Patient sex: M
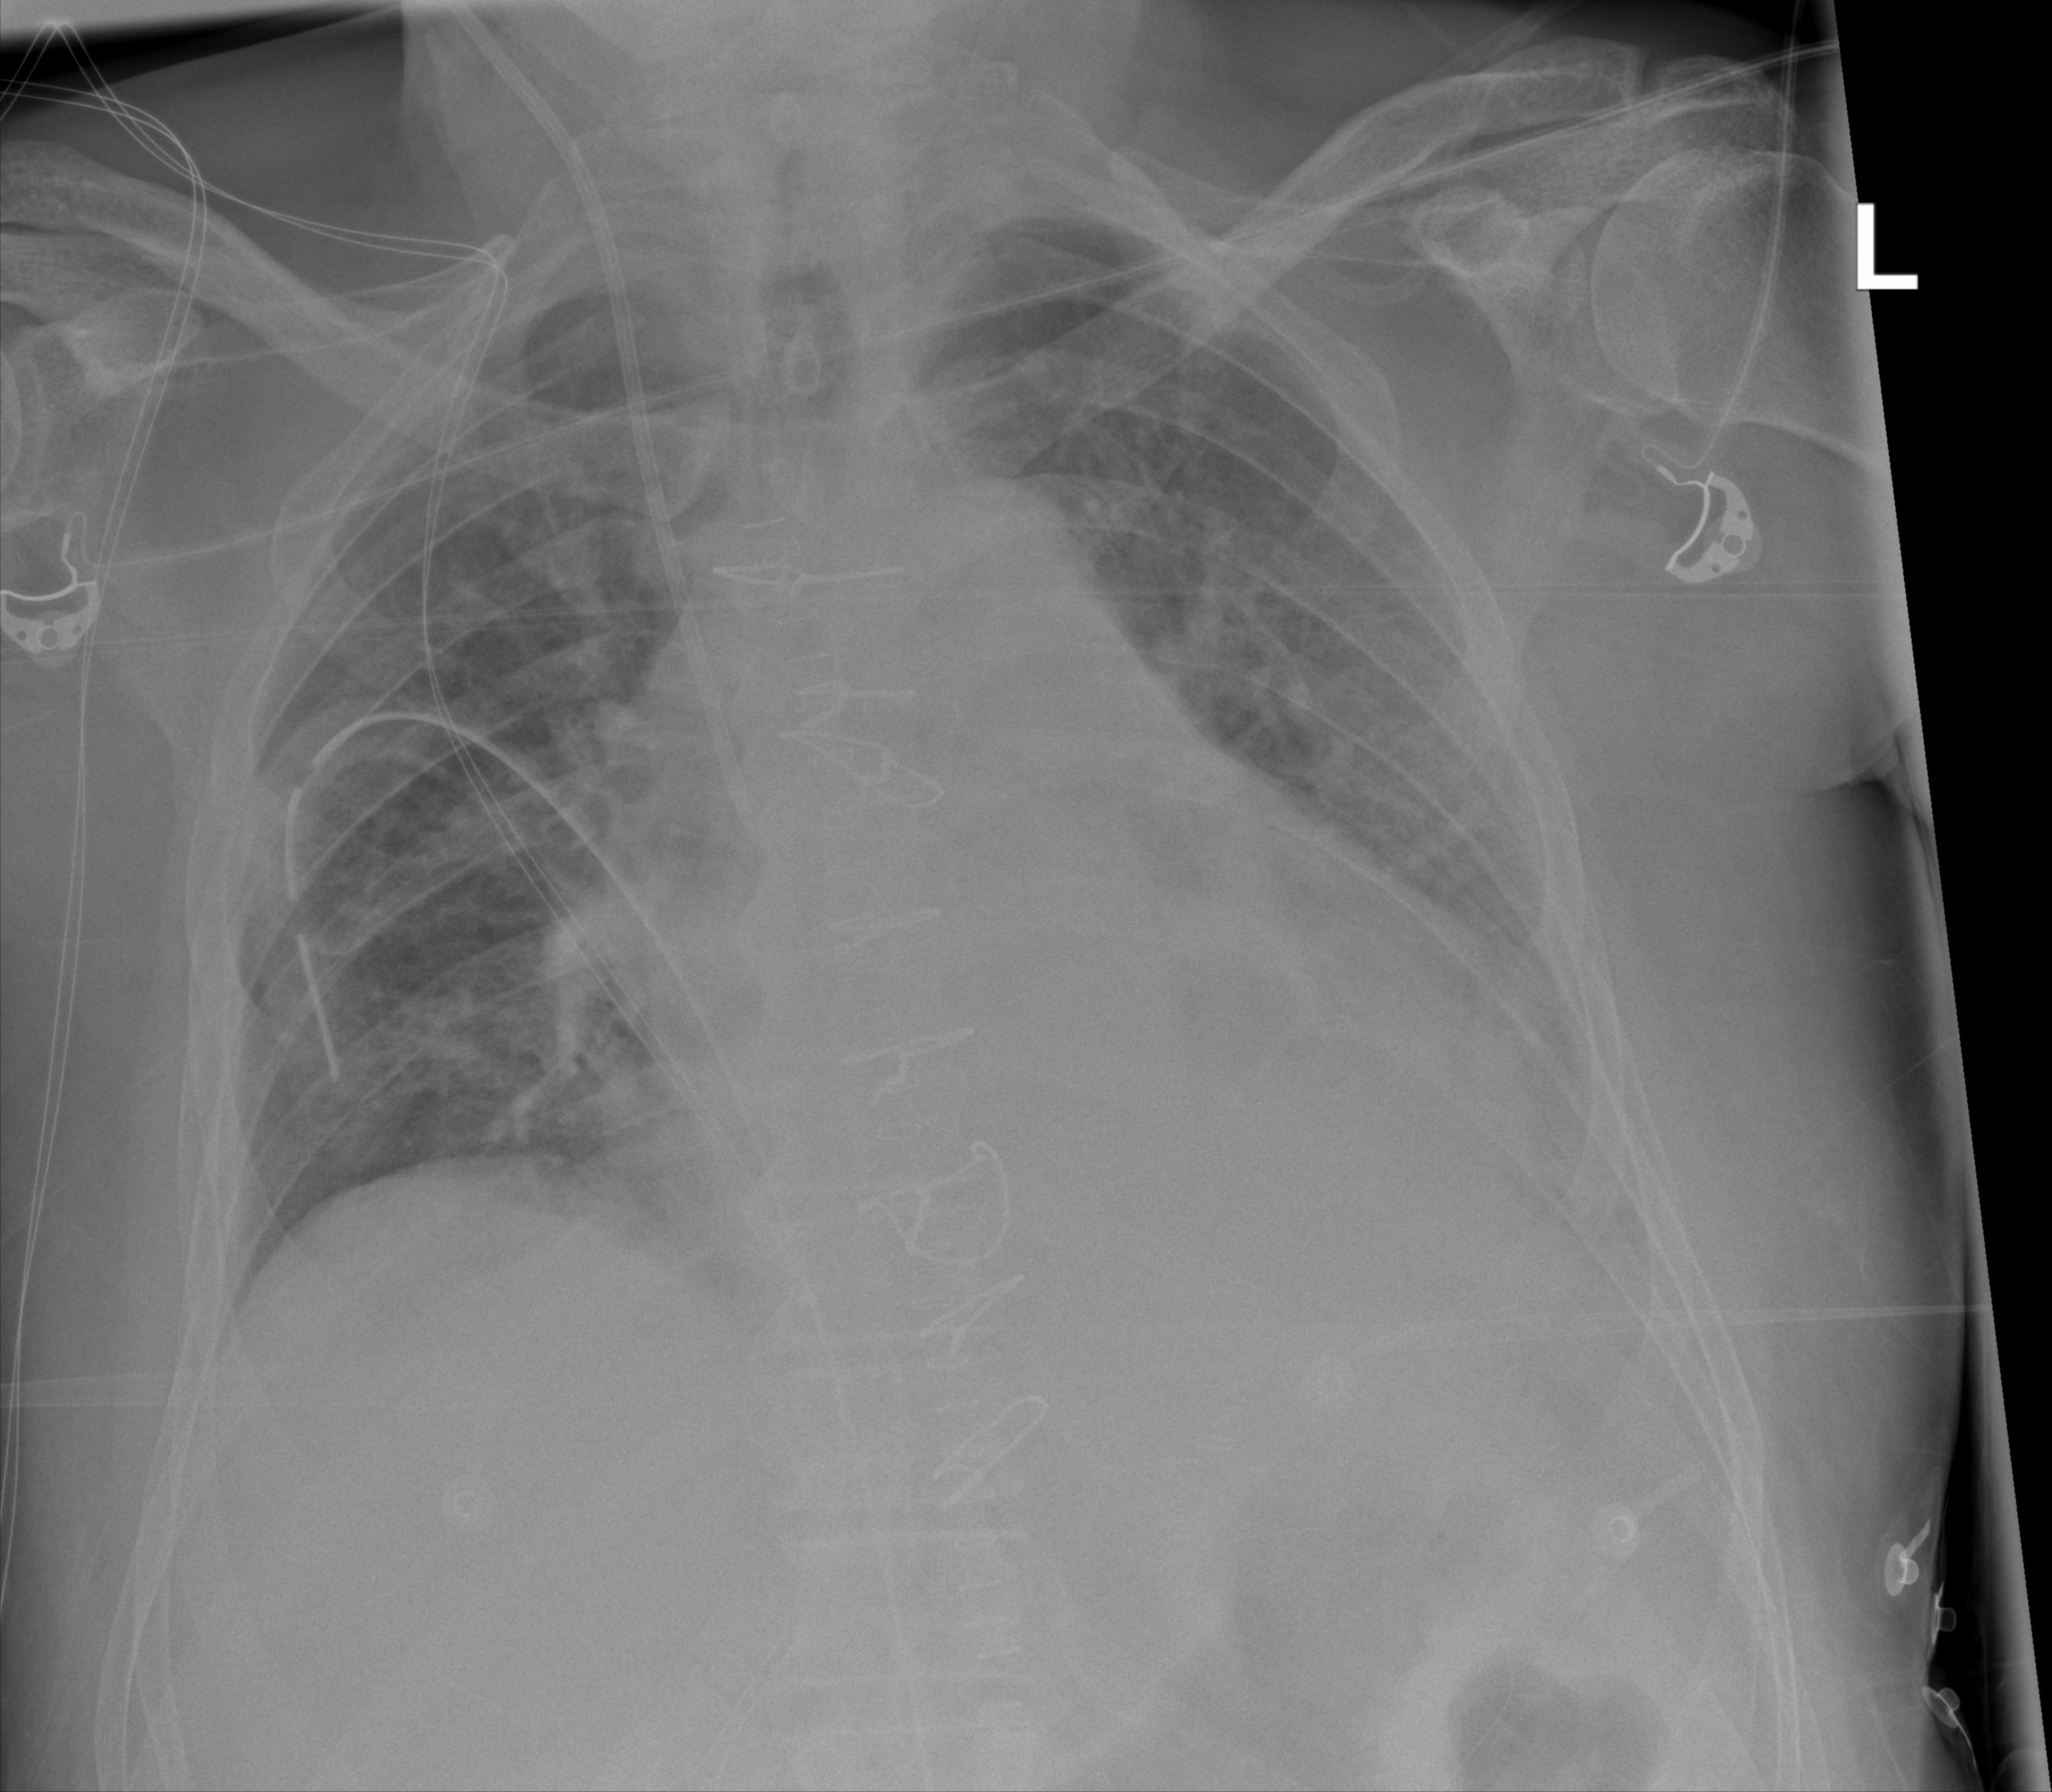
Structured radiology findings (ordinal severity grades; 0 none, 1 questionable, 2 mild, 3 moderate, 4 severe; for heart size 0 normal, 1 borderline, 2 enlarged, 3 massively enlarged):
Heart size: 2
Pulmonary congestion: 2
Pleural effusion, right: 0
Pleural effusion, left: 2
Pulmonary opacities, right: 0
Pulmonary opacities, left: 1
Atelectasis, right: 0
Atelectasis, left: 2